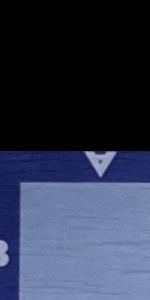
Label: Empty